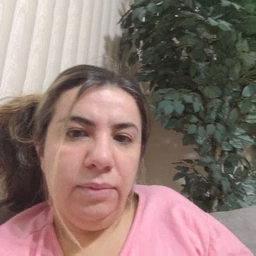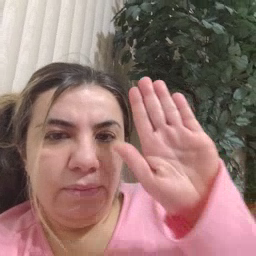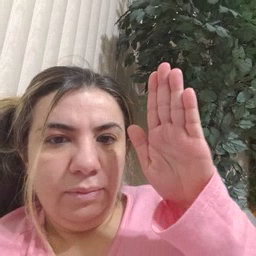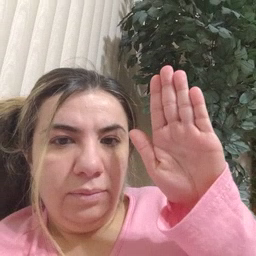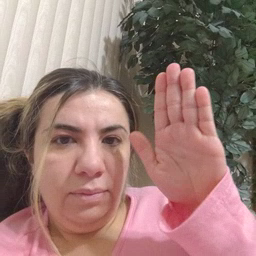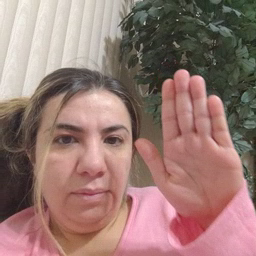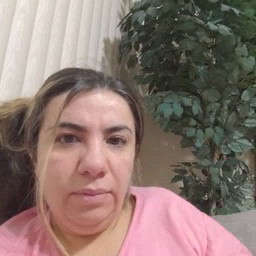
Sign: mitten